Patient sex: M
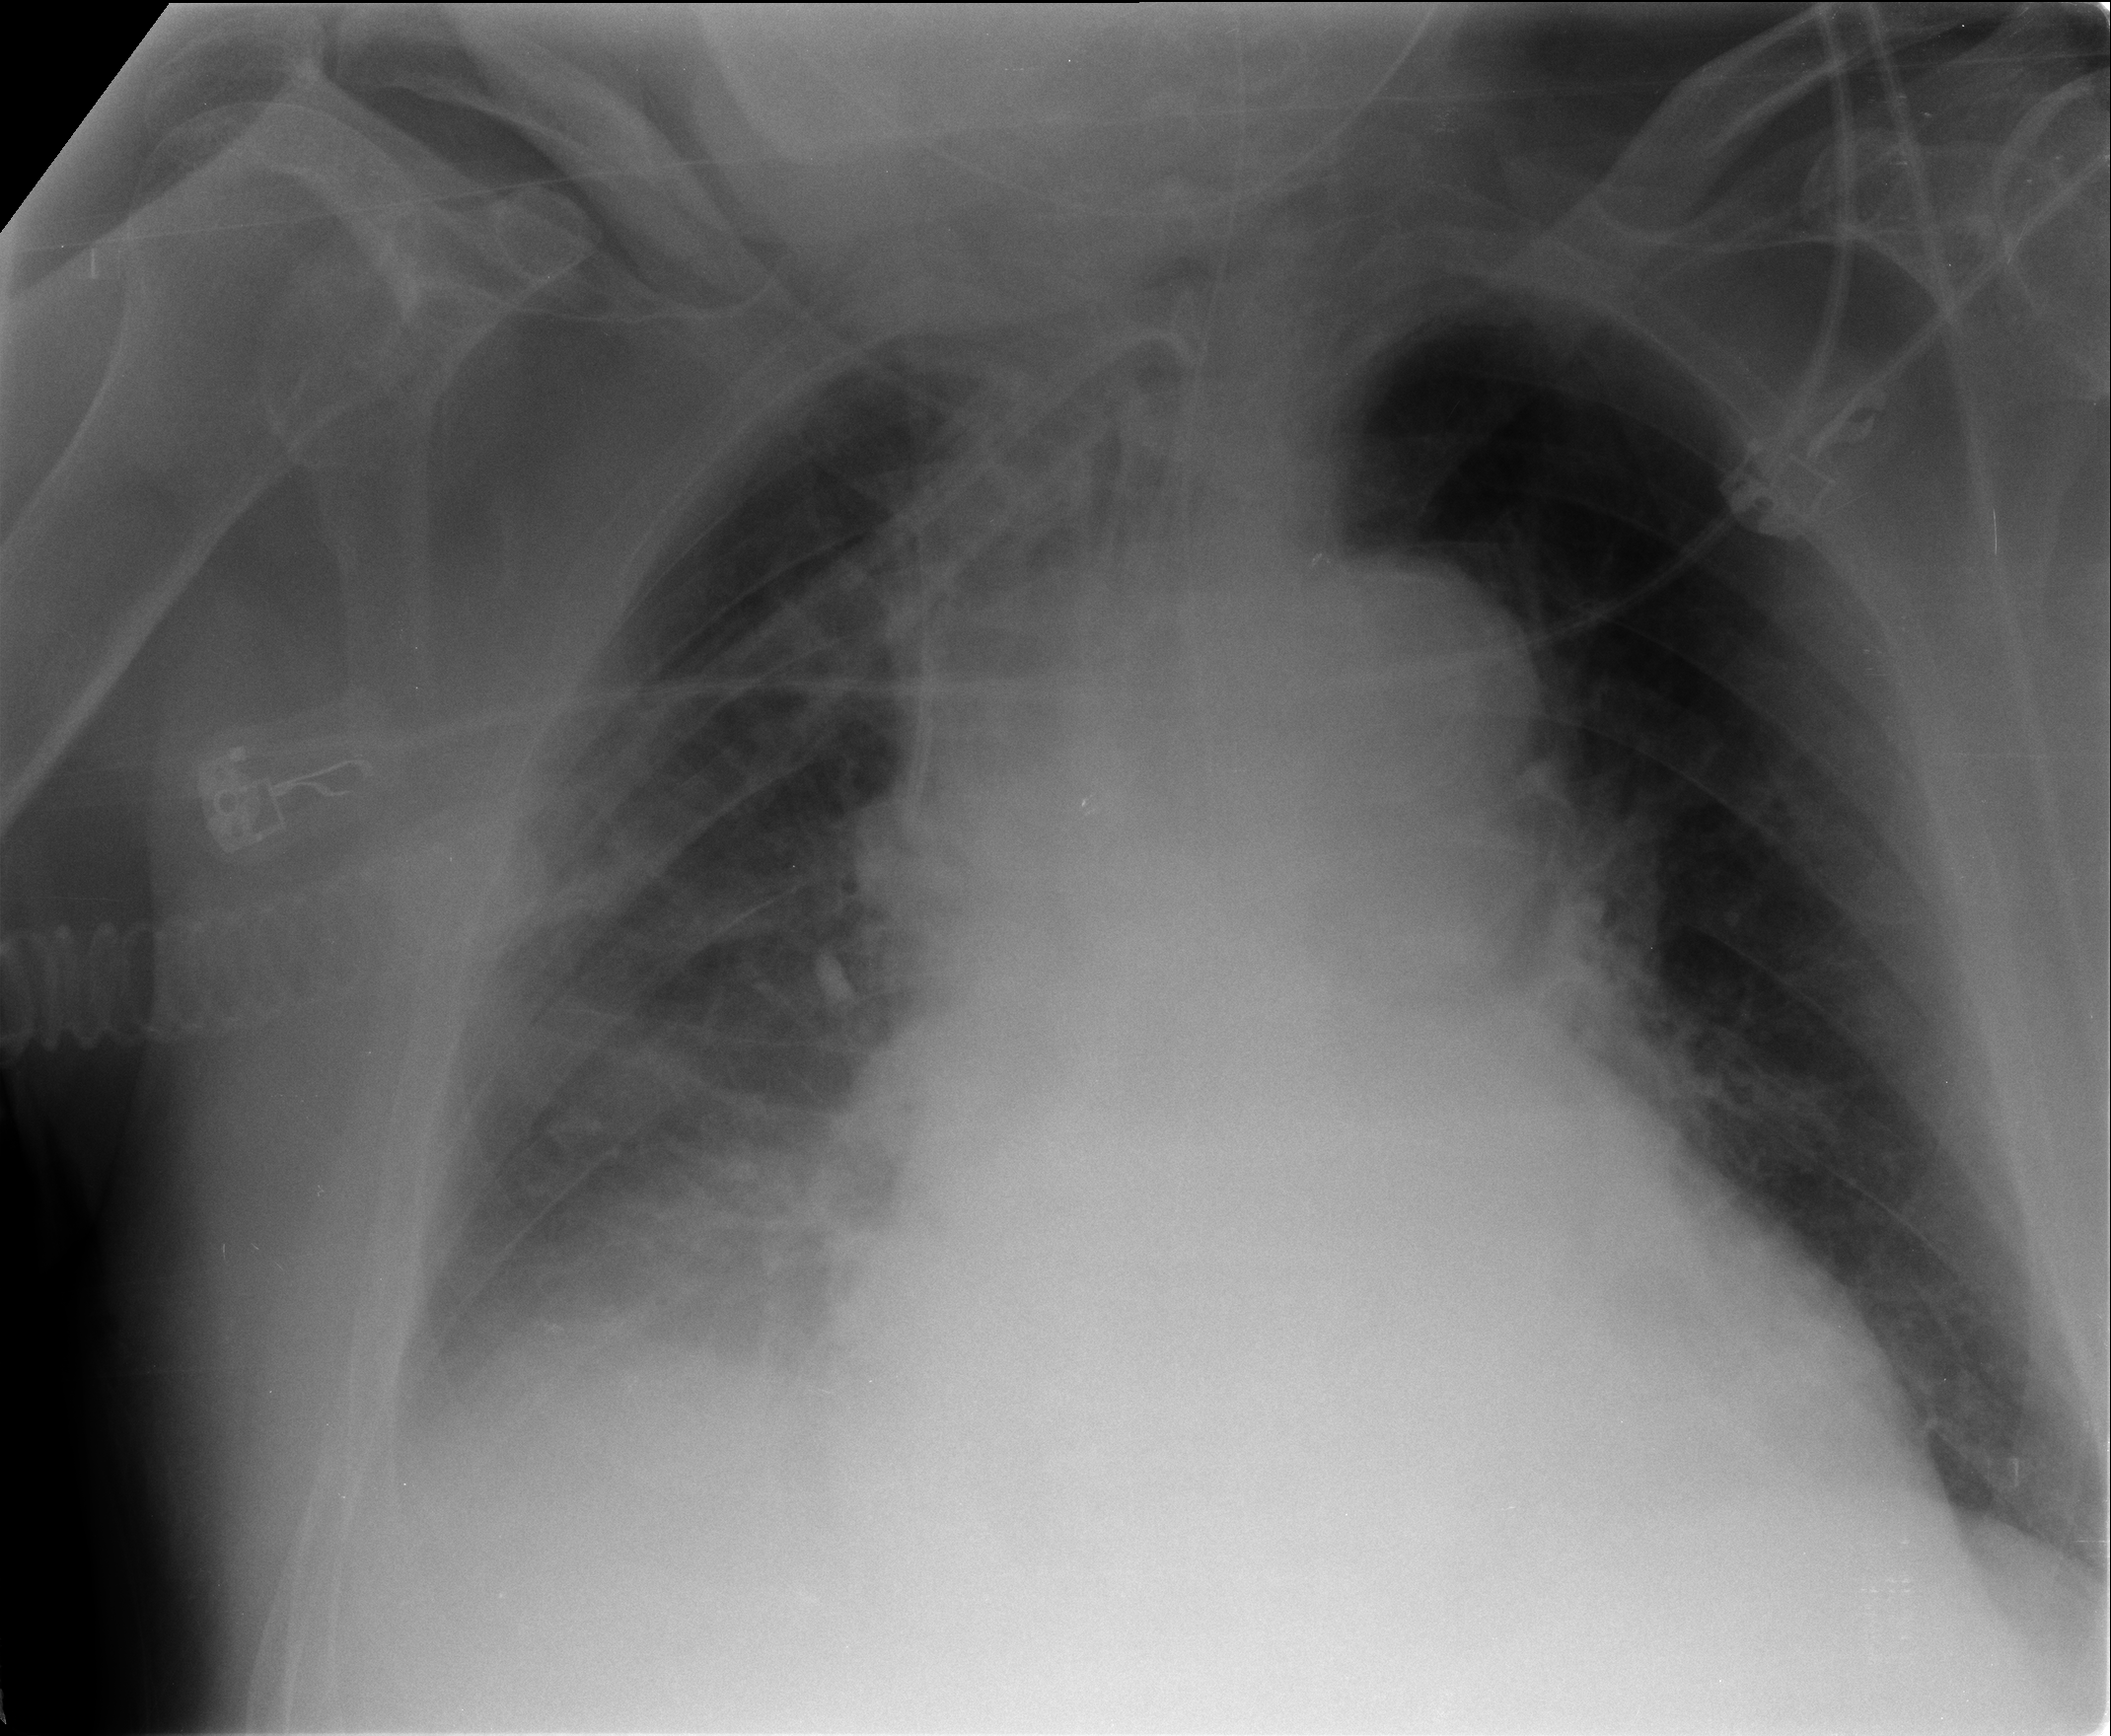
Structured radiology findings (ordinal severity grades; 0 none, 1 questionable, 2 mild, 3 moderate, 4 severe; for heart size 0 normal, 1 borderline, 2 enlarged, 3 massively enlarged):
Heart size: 2
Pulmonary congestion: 2
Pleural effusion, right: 2
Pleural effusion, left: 0
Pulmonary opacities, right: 2
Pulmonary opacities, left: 0
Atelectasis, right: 2
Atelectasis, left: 0